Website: bh-photo
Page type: address-validator
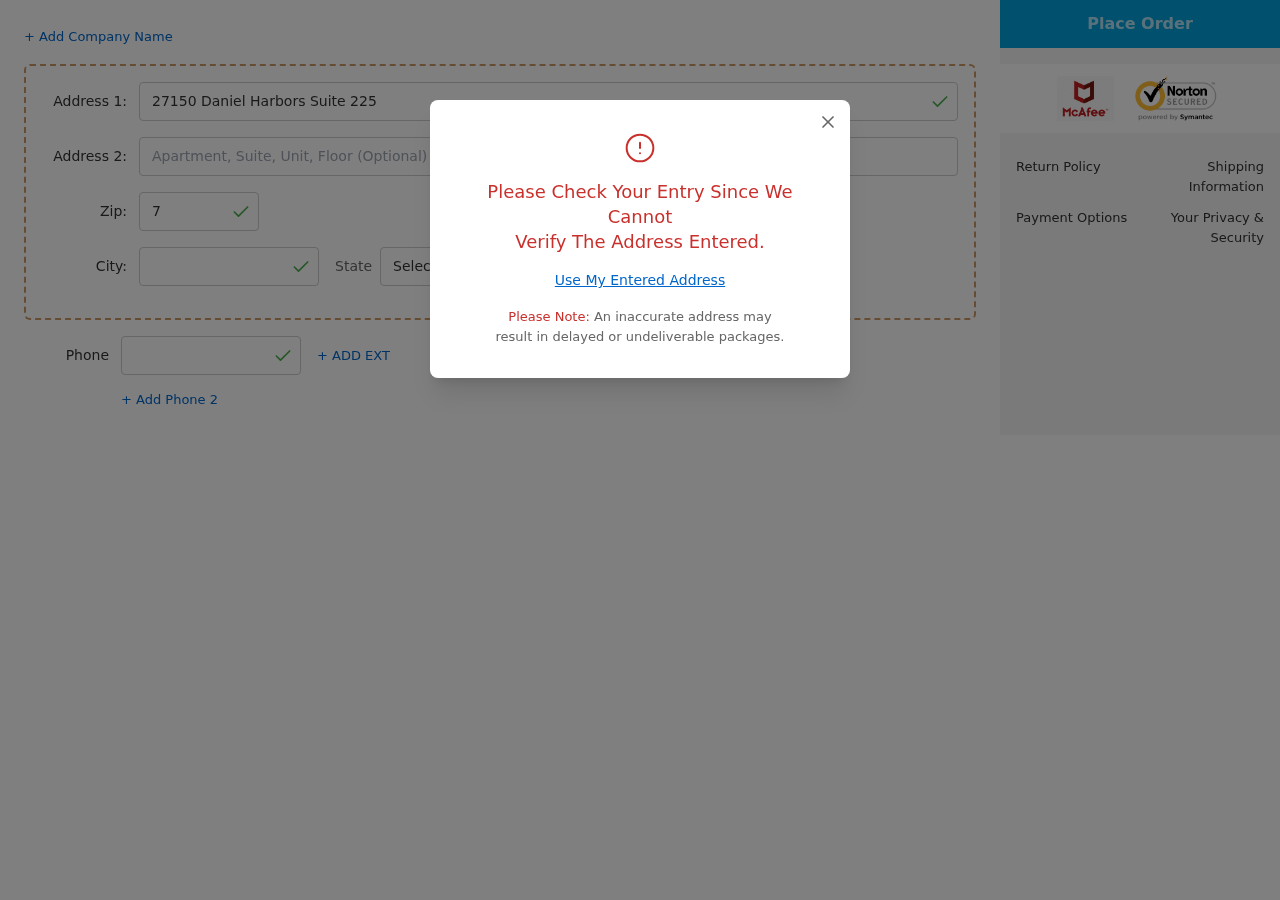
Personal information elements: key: PII_CITY
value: East James
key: PII_PHONE
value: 5787972341
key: PII_POSTCODE
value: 78662
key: PII_STATE_ABBR
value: RI
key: PII_STREET
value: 27150 Daniel Harbors Suite 225